Field crop: maize
Growth stage: 1
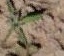
Species: atriplex